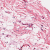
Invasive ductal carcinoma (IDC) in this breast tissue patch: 0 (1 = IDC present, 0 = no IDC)